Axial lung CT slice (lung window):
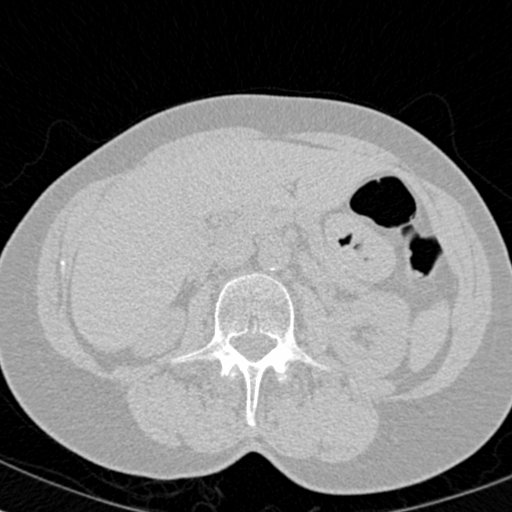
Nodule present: no